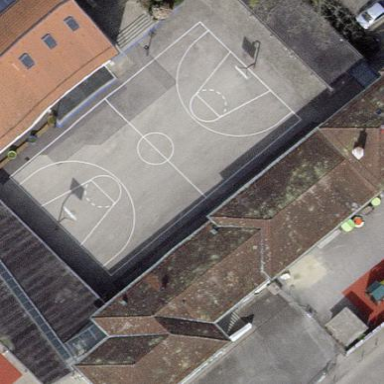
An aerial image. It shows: School building.